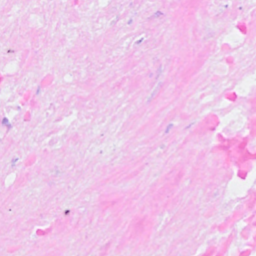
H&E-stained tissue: Breast